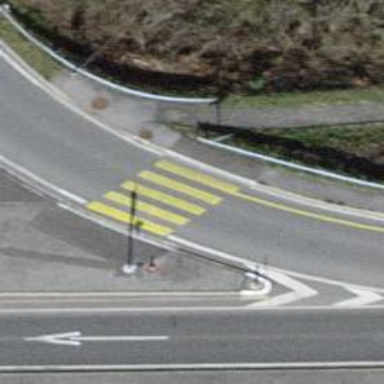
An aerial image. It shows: Marked road crossing.